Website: walmart
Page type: store-pickup
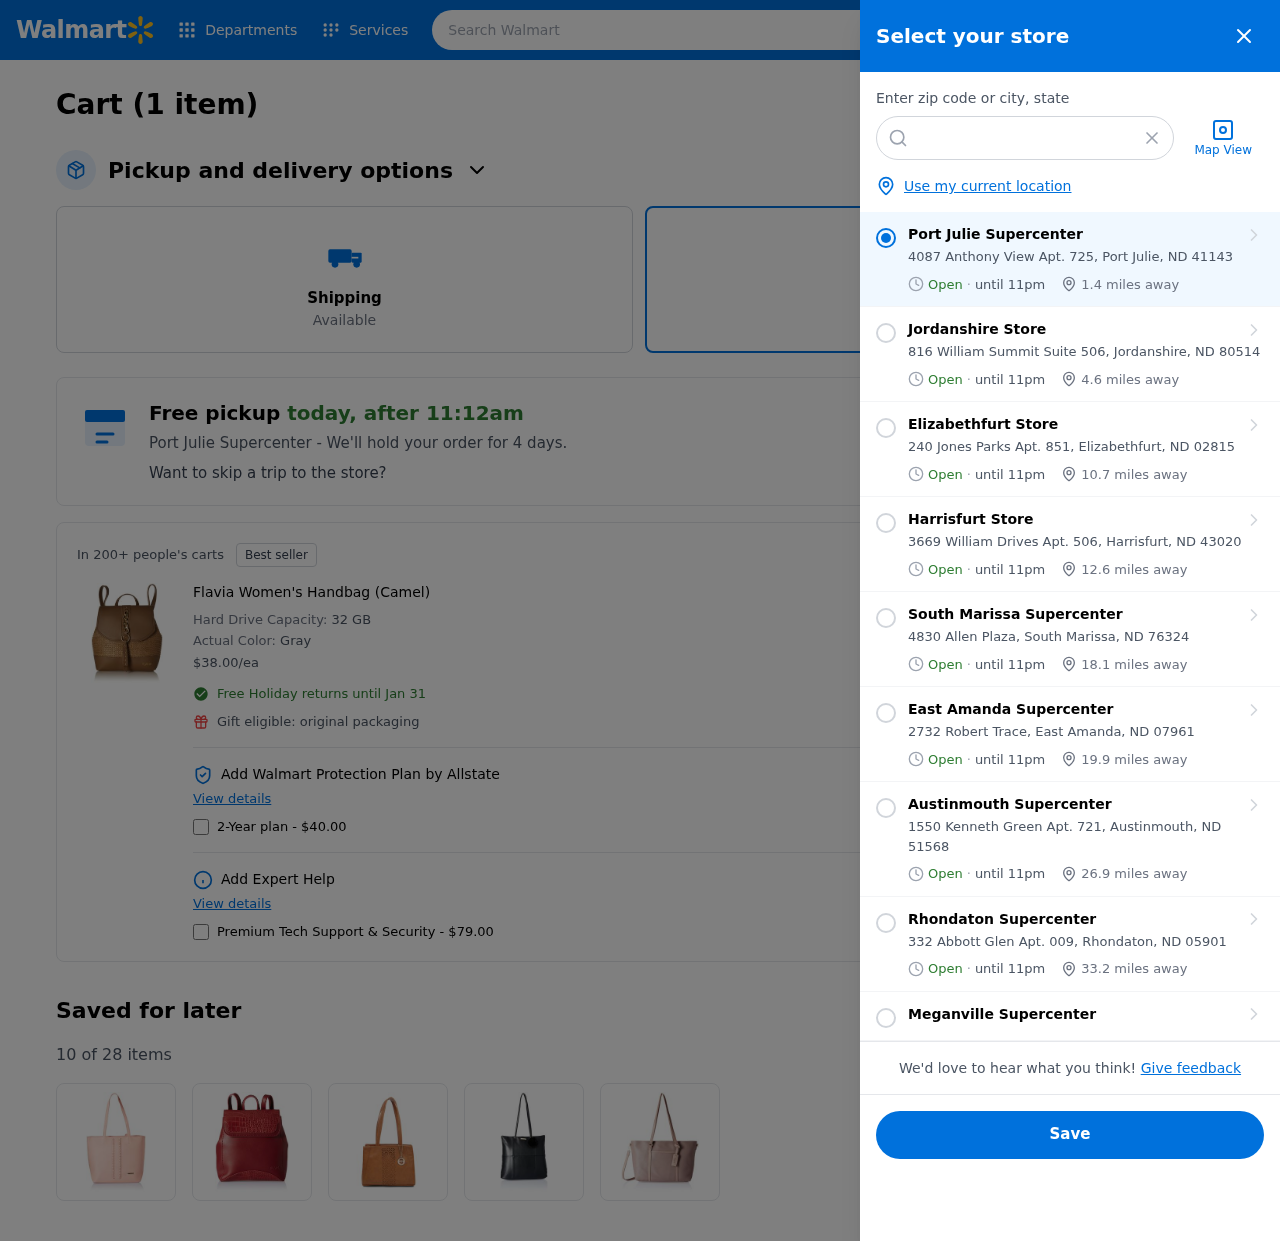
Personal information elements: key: PII_CITY
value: Port Julie
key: PII_CITY
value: Port Julie Supercenter
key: PII_CITY_STATE_ZIP
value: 4087 Anthony View Apt. 725, Port Julie, ND 41143
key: PII_LOCATION1_CITY
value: Jordanshire Store
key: PII_LOCATION1_CITY_STATE_ZIP
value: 816 William Summit Suite 506, Jordanshire, ND 80514
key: PII_LOCATION2_CITY
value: Elizabethfurt Store
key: PII_LOCATION2_CITY_STATE_ZIP
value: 240 Jones Parks Apt. 851, Elizabethfurt, ND 02815
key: PII_LOCATION3_CITY
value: Harrisfurt Store
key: PII_LOCATION3_CITY_STATE_ZIP
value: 3669 William Drives Apt. 506, Harrisfurt, ND 43020
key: PII_LOCATION4_CITY
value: South Marissa Supercenter
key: PII_LOCATION4_CITY_STATE_ZIP
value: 4830 Allen Plaza, South Marissa, ND 76324
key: PII_LOCATION5_CITY
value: East Amanda Supercenter
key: PII_LOCATION5_CITY_STATE_ZIP
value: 2732 Robert Trace, East Amanda, ND 07961
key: PII_LOCATION6_CITY
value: Austinmouth Supercenter
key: PII_LOCATION6_CITY_STATE_ZIP
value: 1550 Kenneth Green Apt. 721, Austinmouth, ND 51568
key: PII_LOCATION7_CITY
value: Rhondaton Supercenter
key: PII_LOCATION7_CITY_STATE_ZIP
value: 332 Abbott Glen Apt. 009, Rhondaton, ND 05901
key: PII_LOCATION8_CITY
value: Meganville Supercenter
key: PII_POSTCODE
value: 41143
Product elements: key: PRODUCT1_NAME
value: Flavia Women's Handbag (Camel)
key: PRODUCT1_PRICE
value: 38
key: PRODUCT1_DESC
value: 32 GB
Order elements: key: ORDER_NUM_ITEMS
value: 1
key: ORDER_NUM_ITEMS
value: Cart (1 item)
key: ORDER_DELIVERY_DATE
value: today, after 11:12am
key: ORDER_ITEM1_QUANTITY
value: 1
Search elements: key: HEADER_SEARCH
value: Search Walmart
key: SEARCH_LOCATION
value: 41143